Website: lowes
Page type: customer-info-address
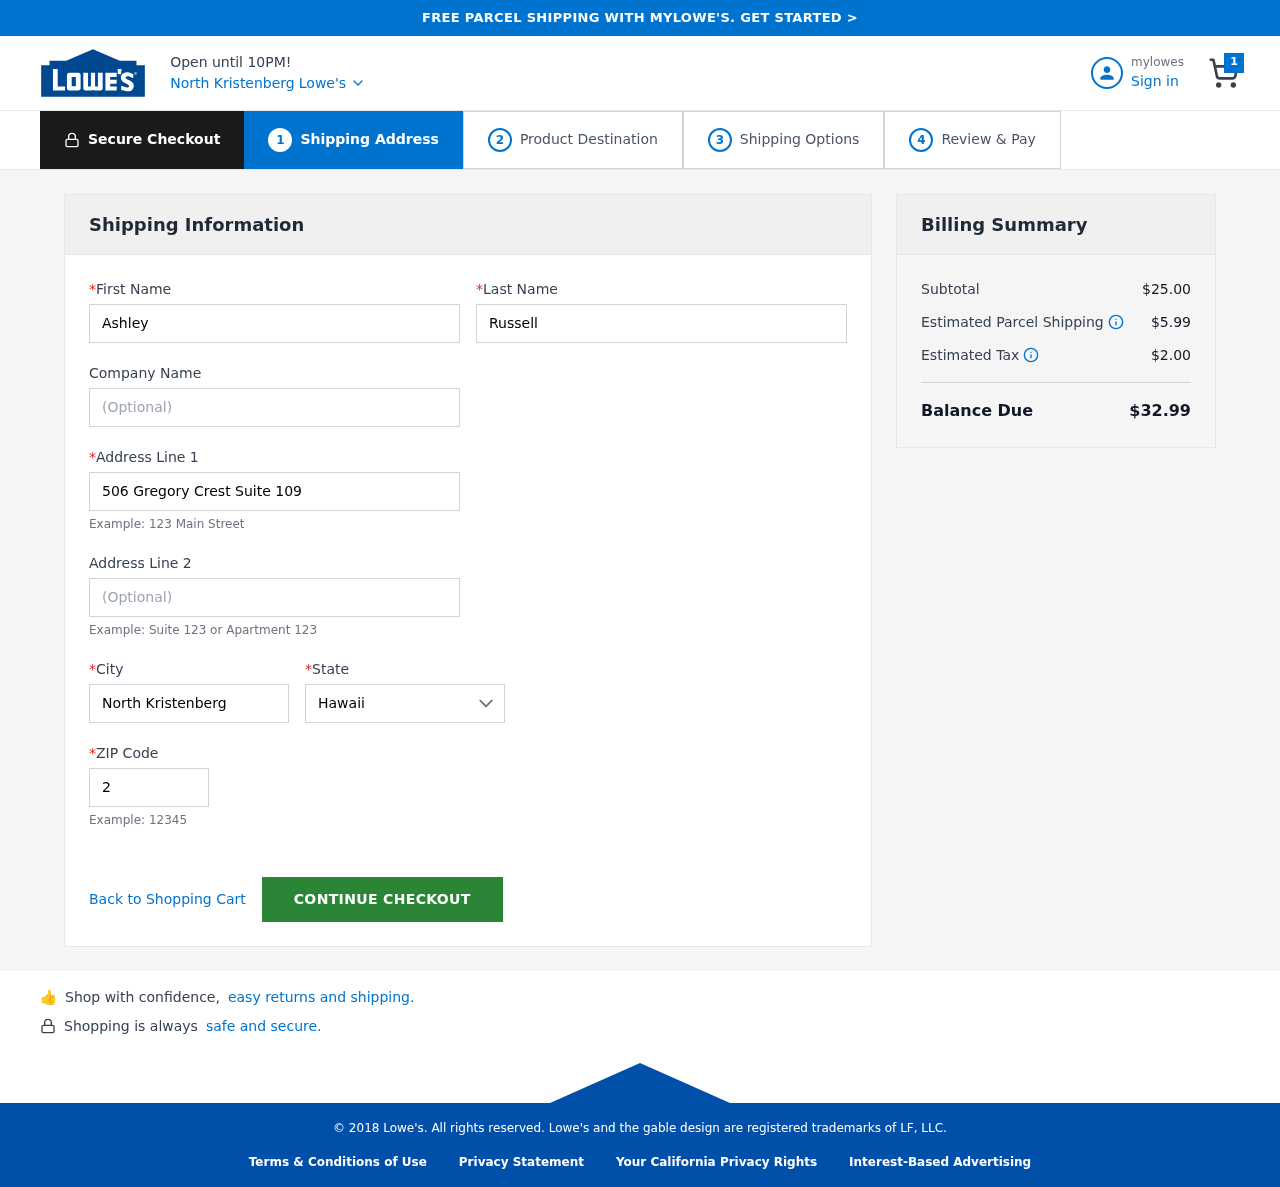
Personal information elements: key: PII_CITY
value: North Kristenberg
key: PII_FIRSTNAME
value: Ashley
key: PII_LASTNAME
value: Russell
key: PII_POSTCODE
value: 20983
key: PII_STATE
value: Hawaii
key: PII_STREET
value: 506 Gregory Crest Suite 109
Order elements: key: ORDER_NUM_ITEMS
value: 1
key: ORDER_SUBTOTAL
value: $25.00
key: ORDER_SHIPPING_COST
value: $5.99
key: ORDER_TAX
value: $2.00
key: ORDER_TOTAL
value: $32.99